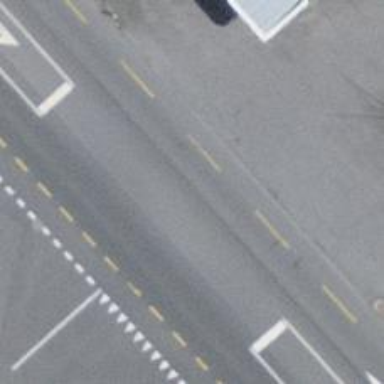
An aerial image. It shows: Secondary road with asphalt surface and dedicated cycle lane.